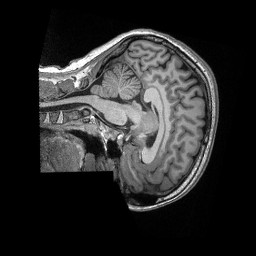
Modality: T1w
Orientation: sagittal
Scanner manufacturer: siemens
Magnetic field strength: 3 T
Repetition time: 2.3 s
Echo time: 0.00308 s